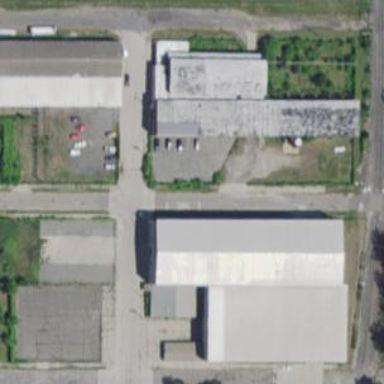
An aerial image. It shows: Industrial building.